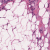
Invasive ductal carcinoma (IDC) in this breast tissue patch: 1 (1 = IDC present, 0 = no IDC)